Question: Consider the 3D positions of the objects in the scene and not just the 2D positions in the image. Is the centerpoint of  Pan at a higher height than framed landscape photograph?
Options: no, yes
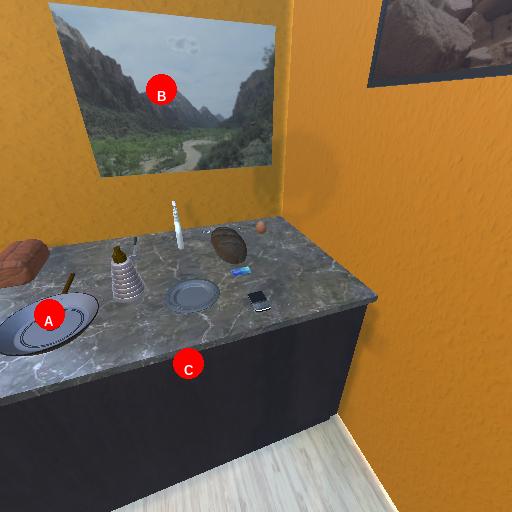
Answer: no